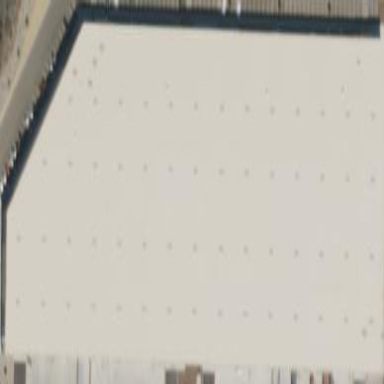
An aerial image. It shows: Warehouse.